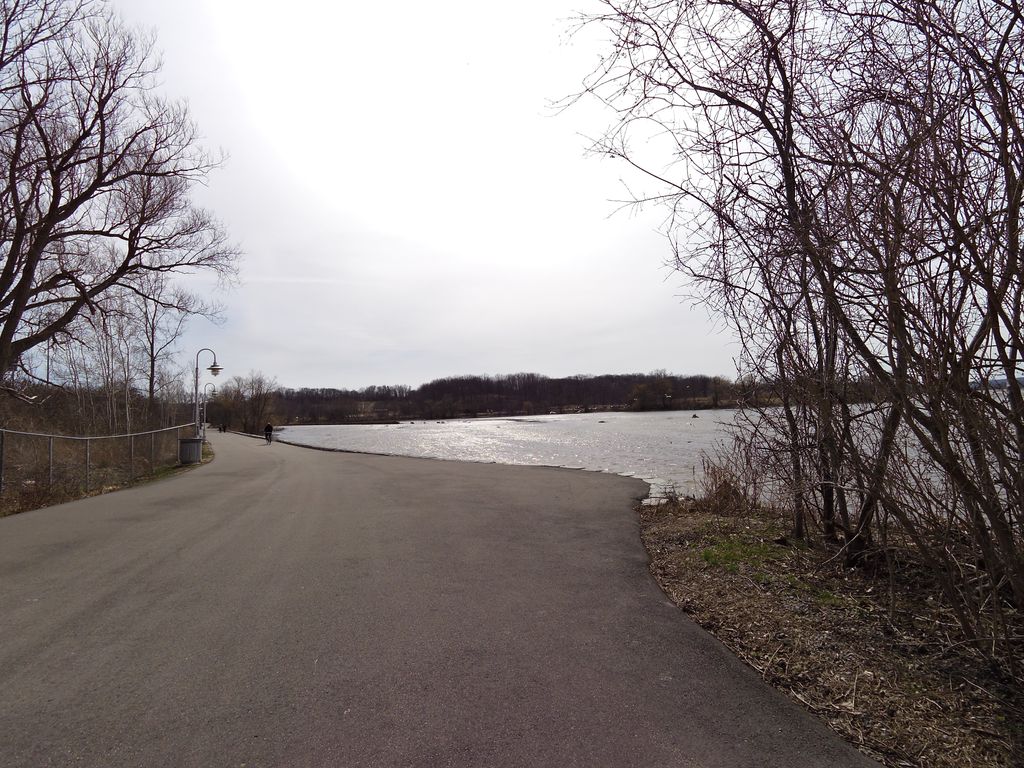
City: hamilton